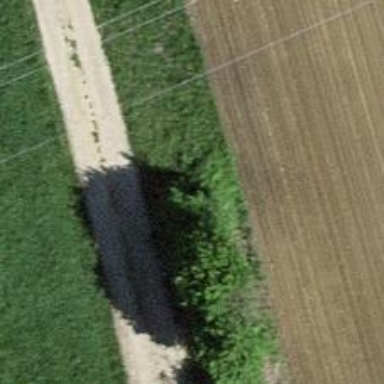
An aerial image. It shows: Single tag "natural: tree."